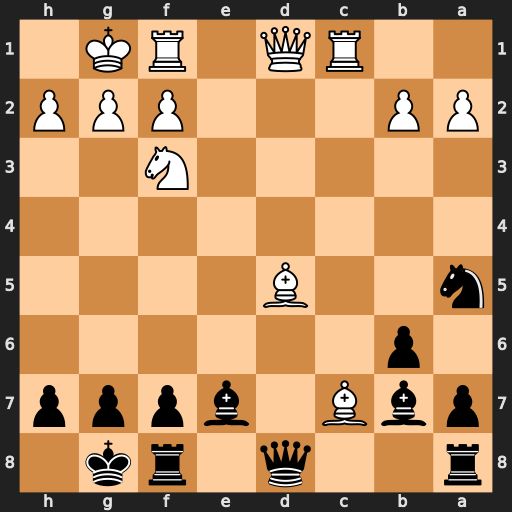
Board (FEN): r2q1rk1/pbB1bppp/1p6/n2B4/8/5N2/PP3PPP/2RQ1RK1
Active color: b
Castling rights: -
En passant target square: -
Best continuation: Qxd5 Qxd5 Bxd5